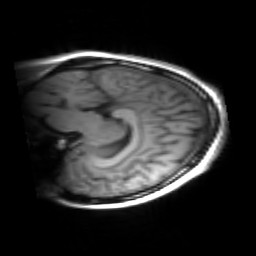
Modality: inplaneT1
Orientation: sagittal
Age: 29
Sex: female
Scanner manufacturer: siemens
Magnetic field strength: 3 T
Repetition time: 1.2 s
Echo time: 0.00251 s